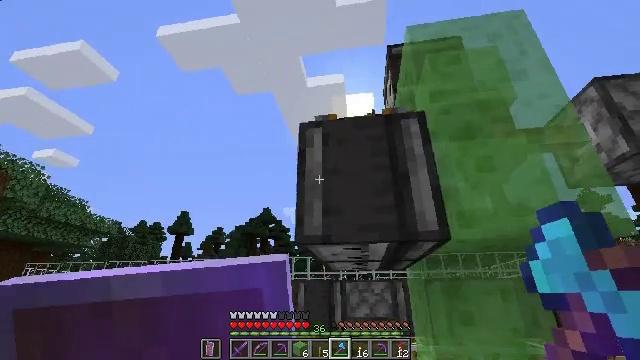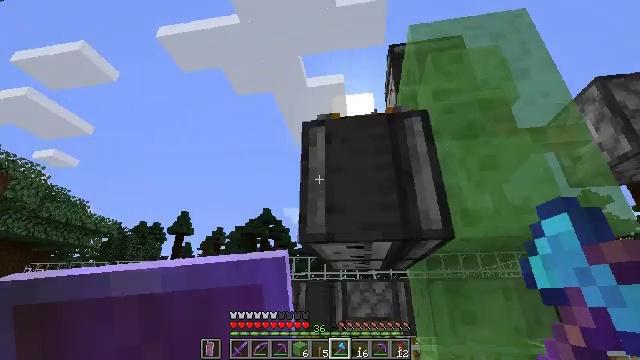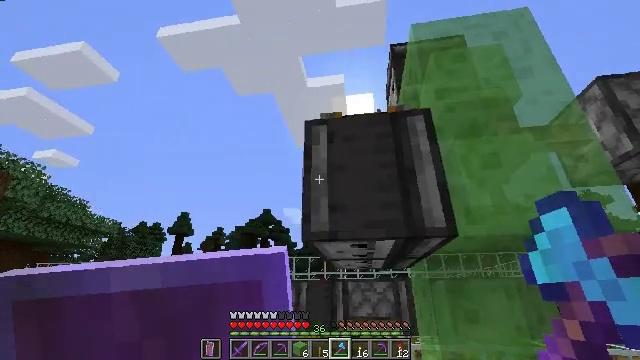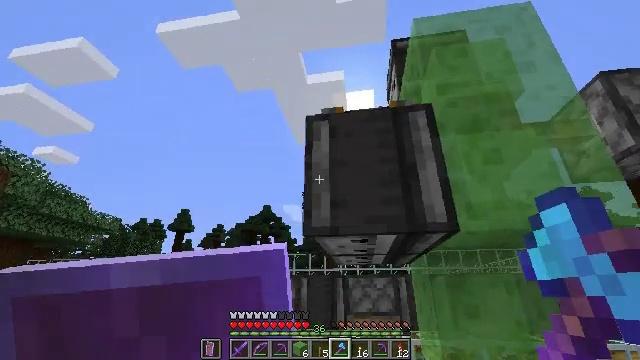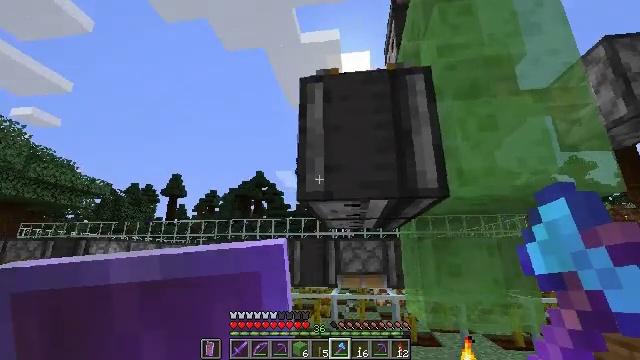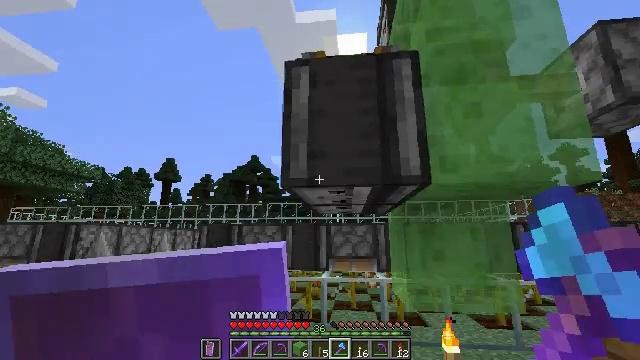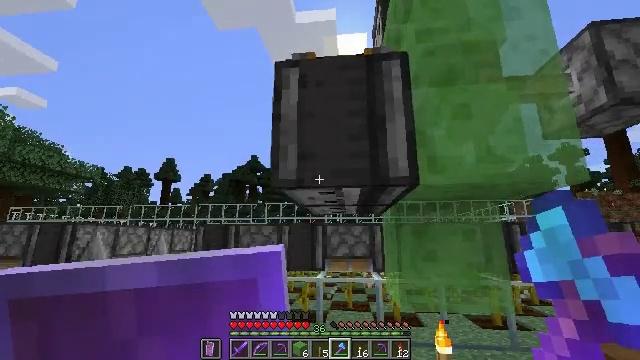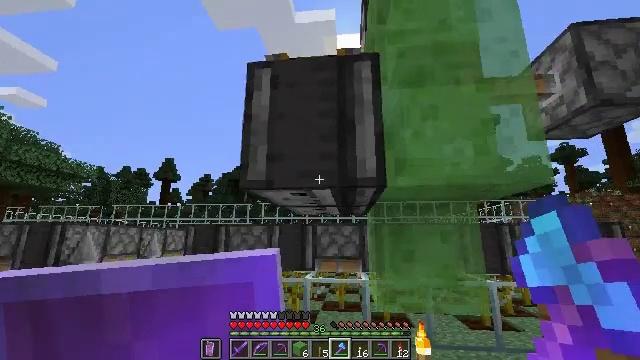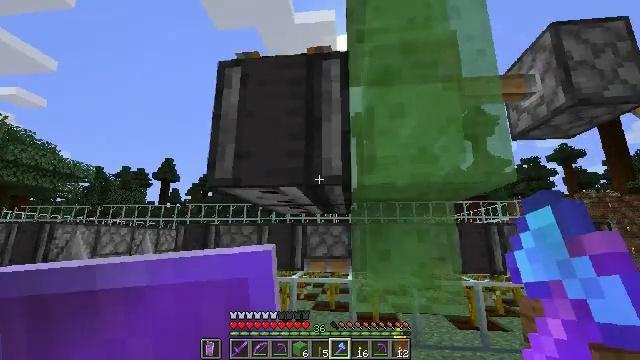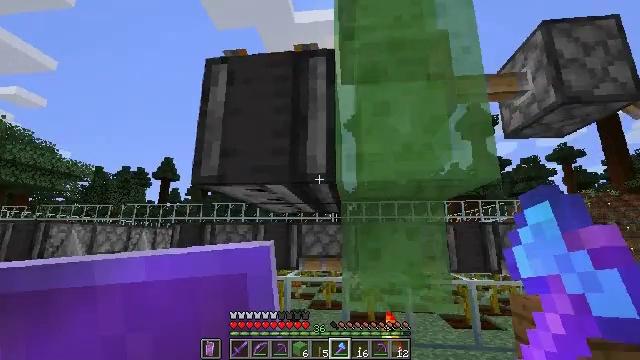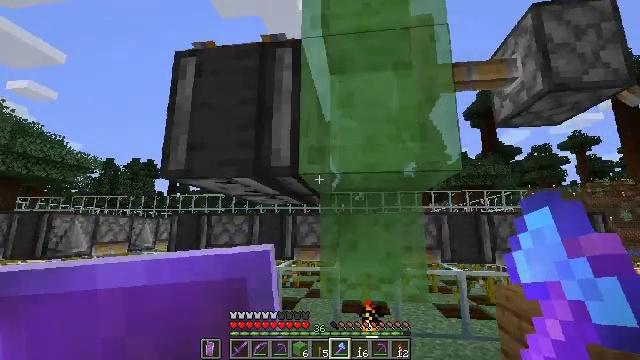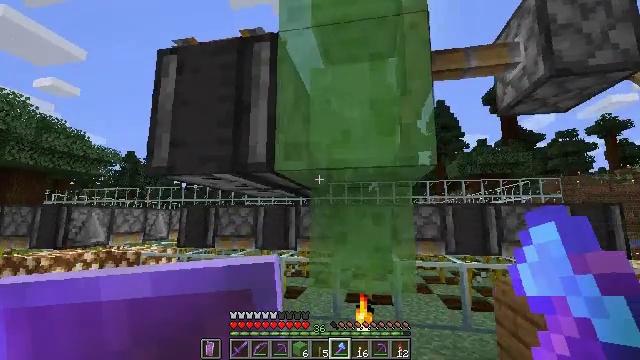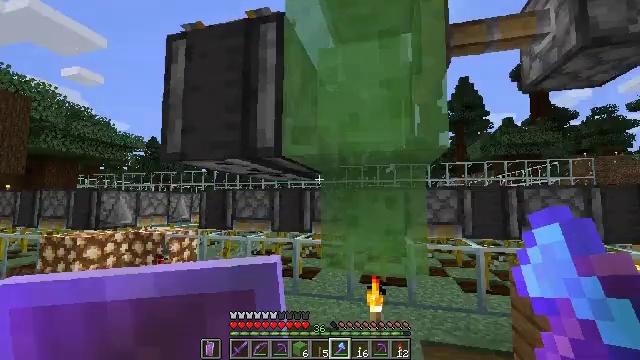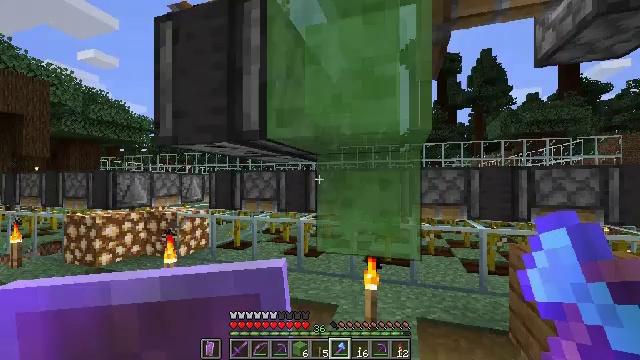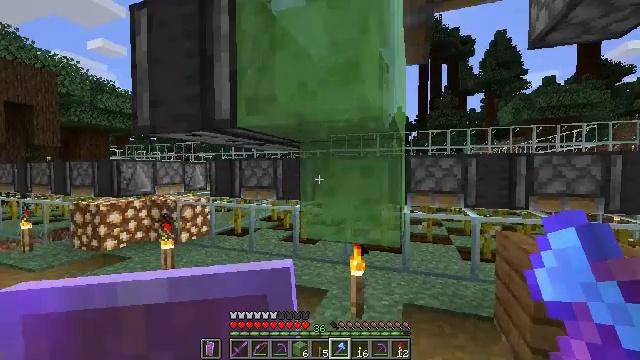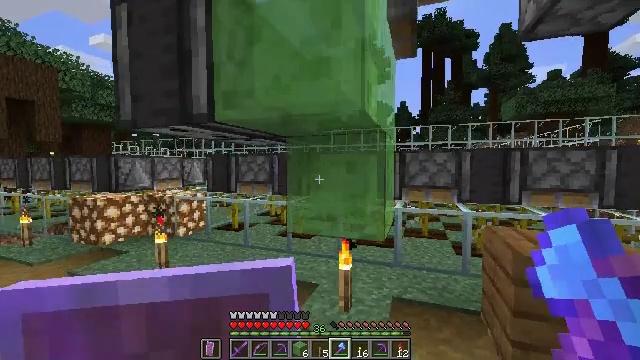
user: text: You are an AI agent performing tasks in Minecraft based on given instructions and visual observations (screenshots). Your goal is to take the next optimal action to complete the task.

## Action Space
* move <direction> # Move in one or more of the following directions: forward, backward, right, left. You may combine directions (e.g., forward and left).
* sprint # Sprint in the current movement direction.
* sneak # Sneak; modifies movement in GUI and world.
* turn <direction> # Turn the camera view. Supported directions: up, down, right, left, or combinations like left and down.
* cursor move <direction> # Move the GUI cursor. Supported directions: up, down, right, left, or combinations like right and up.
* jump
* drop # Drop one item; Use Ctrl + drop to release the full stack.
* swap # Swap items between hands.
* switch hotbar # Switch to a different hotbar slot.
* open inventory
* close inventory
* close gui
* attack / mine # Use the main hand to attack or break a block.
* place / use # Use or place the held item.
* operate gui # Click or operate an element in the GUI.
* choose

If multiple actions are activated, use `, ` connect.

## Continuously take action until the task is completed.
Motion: motion action
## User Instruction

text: Break the slime block to collect it.
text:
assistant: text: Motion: no_op
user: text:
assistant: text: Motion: no_op
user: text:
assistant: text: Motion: no_op
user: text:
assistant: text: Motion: turn right and down
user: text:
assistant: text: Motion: move right, turn right and down
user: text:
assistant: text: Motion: move right
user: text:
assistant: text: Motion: move right
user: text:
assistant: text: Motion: move right
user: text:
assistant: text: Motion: move right
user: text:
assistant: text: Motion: move right, turn left and down
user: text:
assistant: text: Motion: move right, turn left and down
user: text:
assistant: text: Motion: move right, turn left and down
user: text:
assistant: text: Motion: move right, turn left and down
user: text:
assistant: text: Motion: move right, turn left and down
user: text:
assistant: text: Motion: turn down
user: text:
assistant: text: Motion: no_op
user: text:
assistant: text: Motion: no_op
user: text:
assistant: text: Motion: no_op
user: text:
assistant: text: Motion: no_op
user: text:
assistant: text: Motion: turn right
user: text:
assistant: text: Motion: no_op
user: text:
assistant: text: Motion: no_op
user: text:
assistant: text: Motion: no_op
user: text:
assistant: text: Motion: no_op
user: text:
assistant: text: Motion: attack / mine
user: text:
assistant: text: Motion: attack / mine
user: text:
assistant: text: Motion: no_op
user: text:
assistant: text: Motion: no_op
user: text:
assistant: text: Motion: no_op
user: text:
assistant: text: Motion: no_op